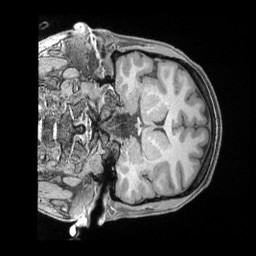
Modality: T1w
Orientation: coronal
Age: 36
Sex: female
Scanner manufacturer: siemens
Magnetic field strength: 3 T
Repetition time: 2 s
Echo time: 0.00211 s